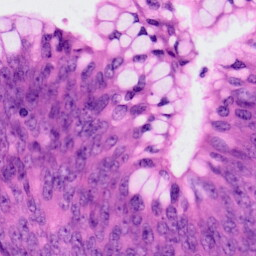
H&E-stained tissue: Colon